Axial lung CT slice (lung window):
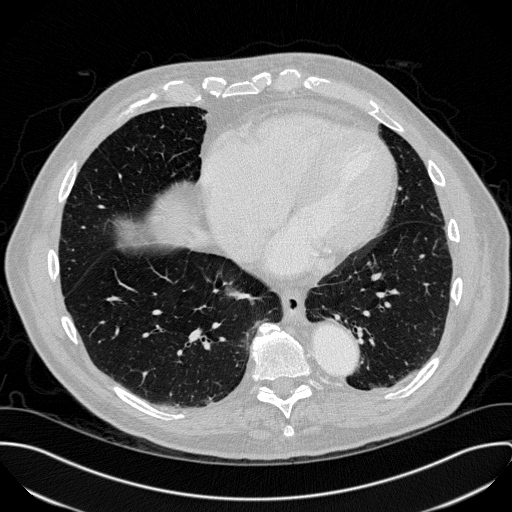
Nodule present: no